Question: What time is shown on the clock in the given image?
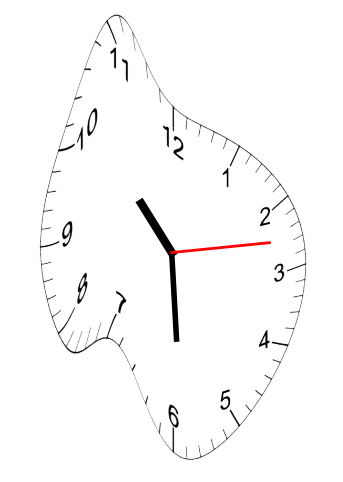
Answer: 10:29:13